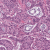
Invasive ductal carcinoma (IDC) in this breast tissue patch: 1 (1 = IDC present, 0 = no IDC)